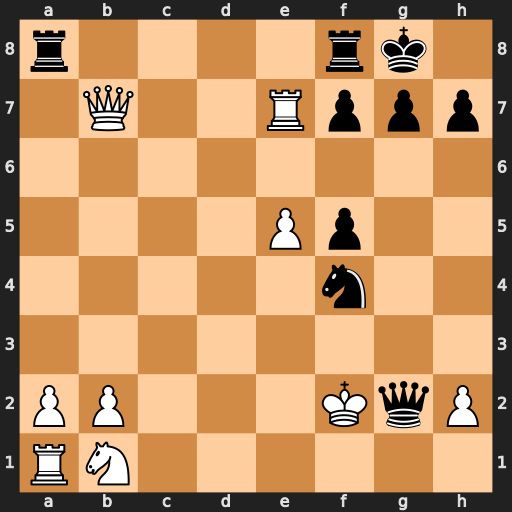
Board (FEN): r4rk1/1Q2Rppp/8/4Pp2/5n2/8/PP3KqP/RN6
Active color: w
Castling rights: -
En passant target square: -
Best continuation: Qxg2 Nxg2 Kxg2